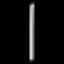
Label: square